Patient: sex M, age 22
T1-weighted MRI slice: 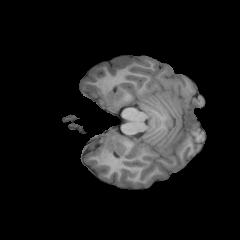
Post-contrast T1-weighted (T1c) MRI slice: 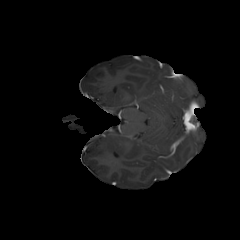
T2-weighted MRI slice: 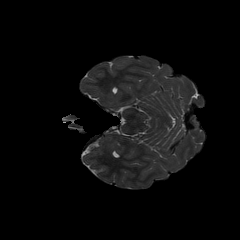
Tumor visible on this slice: no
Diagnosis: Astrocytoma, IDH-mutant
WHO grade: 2